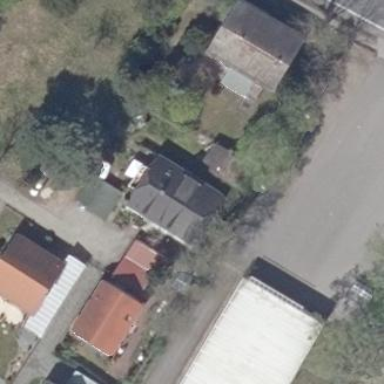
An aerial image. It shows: Detached building with half-hipped roof shape.